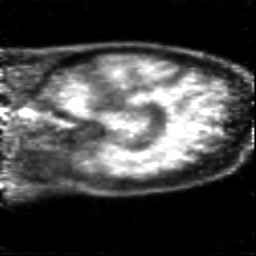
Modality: PET
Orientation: sagittal
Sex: male
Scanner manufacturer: siemens